Field crop: maize
Growth stage: 2
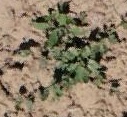
Species: convolvulus